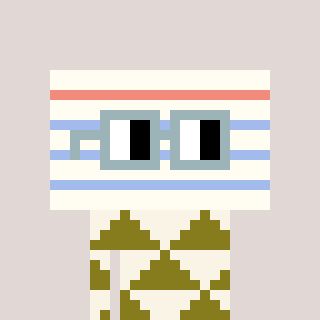
a pixel art character with square dark gray glasses, a empty notebook page-shaped head and a gunk-colored body on a warm background